Question: I am using 'R' to analyse some ecological data, and when I try to create a boxplot two different boxes appear for one of my variables.
Here is my code:
'''
plot(Ratio.gap.per ~ Circadian, data=circ)
'''
which should produce a boxplot with a box for each of my x axis factors, but I always get two different bars for my category 'N' (for 'nocturnal'). Boxplot shown here:

Does anyone know how to correct this?
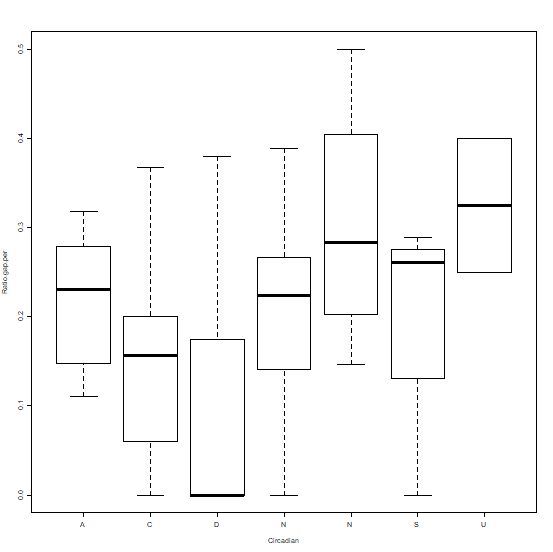
Answer: It looks like some of your data is coded as '"N "' (with a space) rather than '"N"'.
Try
'circ$Circadian[circ$Circadian=="N "] <- "N"'
and then if needed (i.e. if 'circ$Circadian' is a factor),
'circ$Circadian <- as.factor(as.character(circ$Circadian))'
to get rid of the extra factor level.